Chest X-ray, PA view. Patient: 37 years old, sex F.
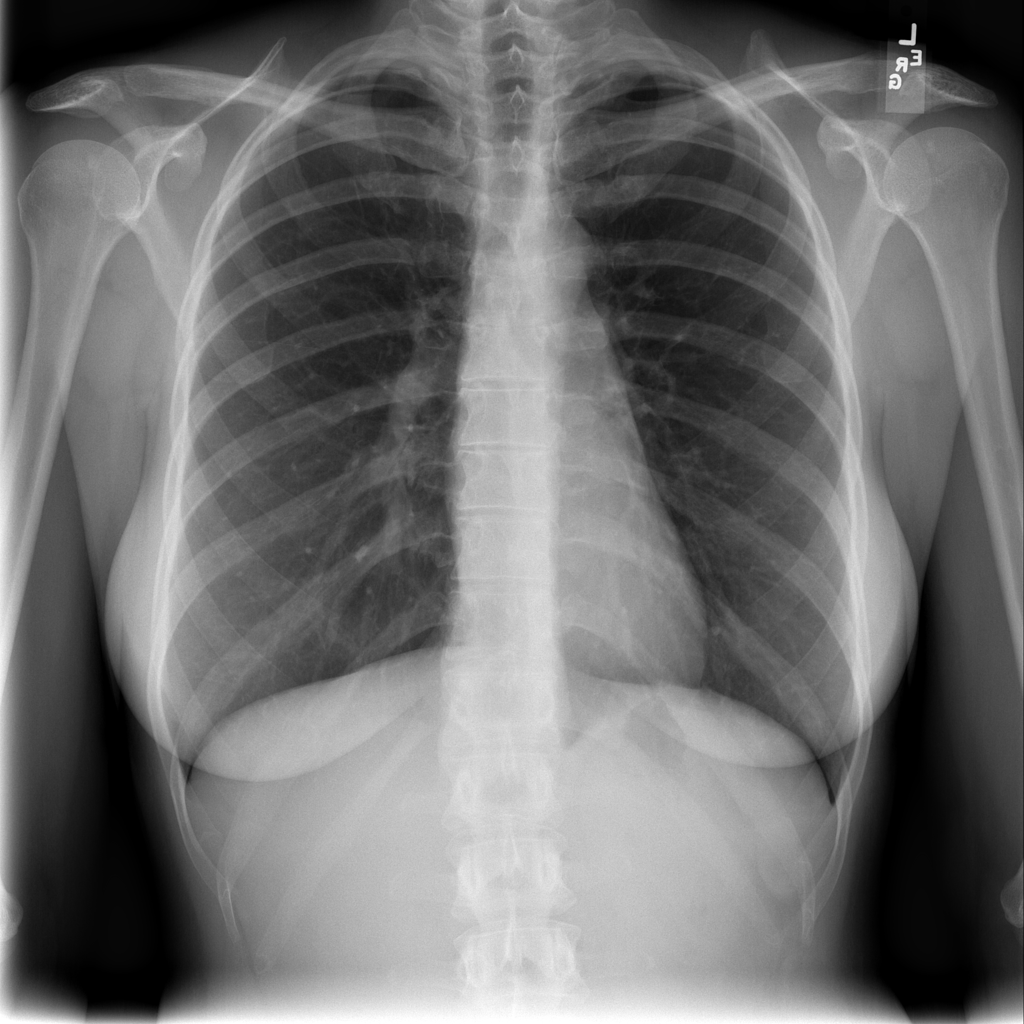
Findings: No Finding